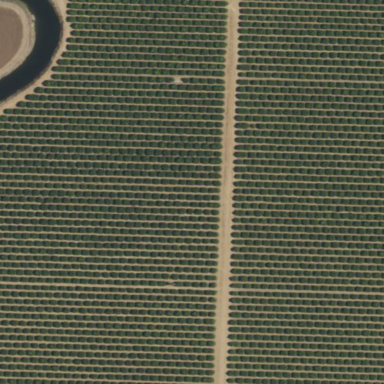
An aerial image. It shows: Orange orchard with rows of orange trees.